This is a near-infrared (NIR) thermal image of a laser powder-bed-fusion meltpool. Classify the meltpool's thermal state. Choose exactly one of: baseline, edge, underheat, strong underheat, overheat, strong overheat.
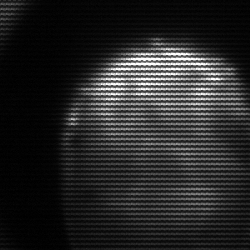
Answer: edge